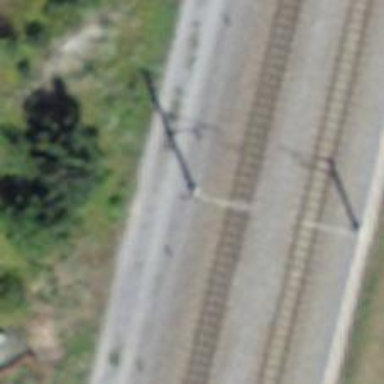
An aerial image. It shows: Catenary mast for power lines.